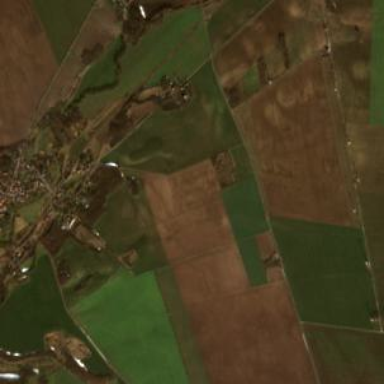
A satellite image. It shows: Picturesque farmland scene.